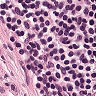
Metastatic tissue present: no